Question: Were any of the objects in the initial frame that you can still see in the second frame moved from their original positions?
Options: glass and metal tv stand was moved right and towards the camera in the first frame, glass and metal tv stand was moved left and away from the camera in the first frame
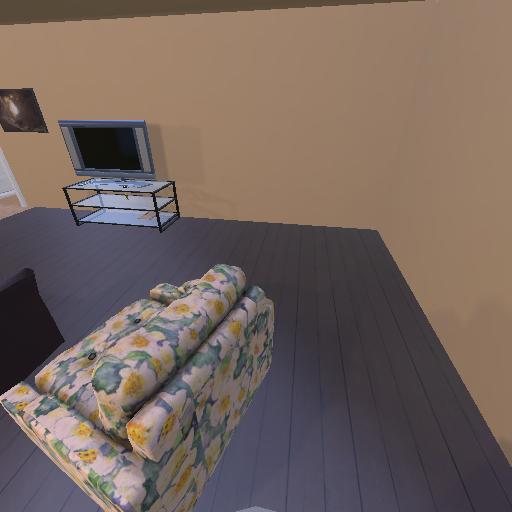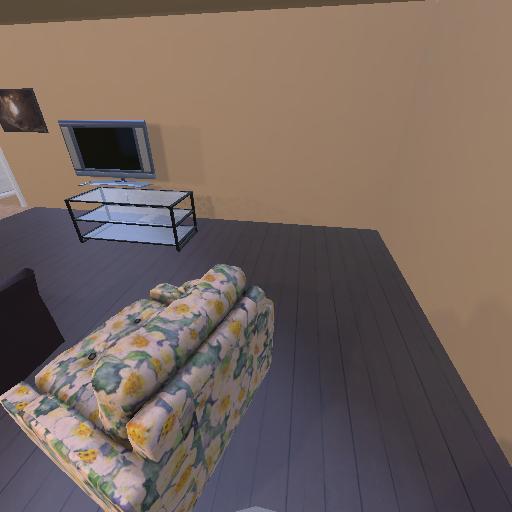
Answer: glass and metal tv stand was moved right and towards the camera in the first frame